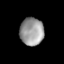
Tissue: lung
Cell type: Epithelial cells
Senescence score: 0.2171
Nuclear area (px): 646
Mean DAPI intensity: 153.831